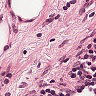
Metastatic tissue present: no